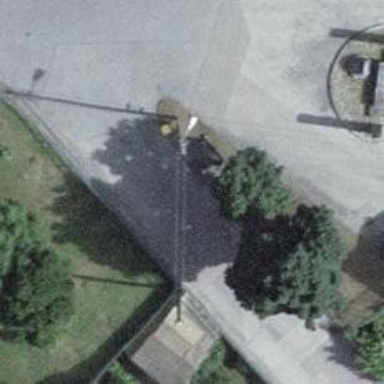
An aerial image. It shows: Post box.